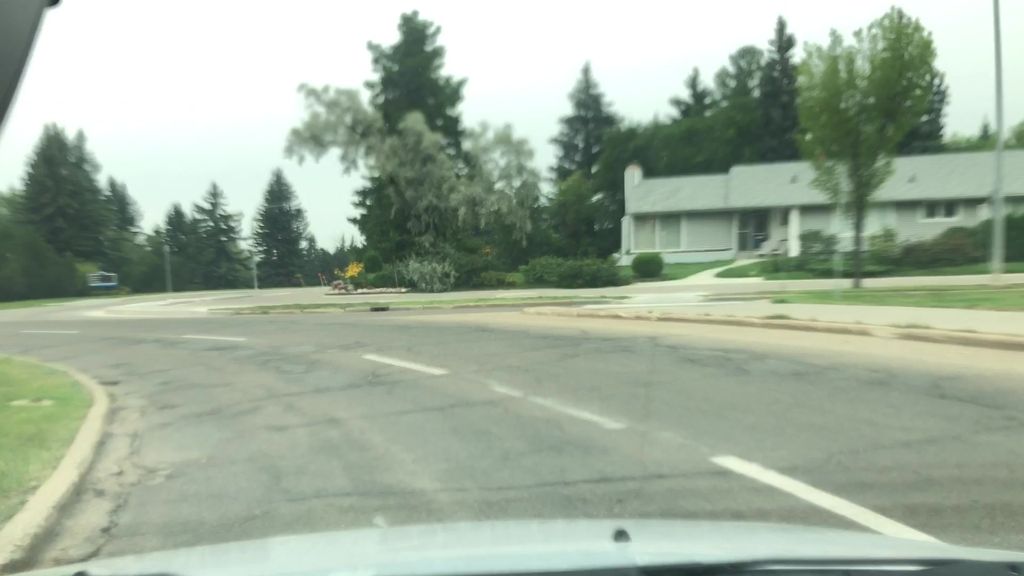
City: edmonton